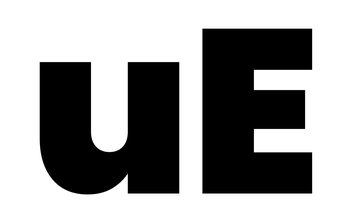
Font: Poppins-Black